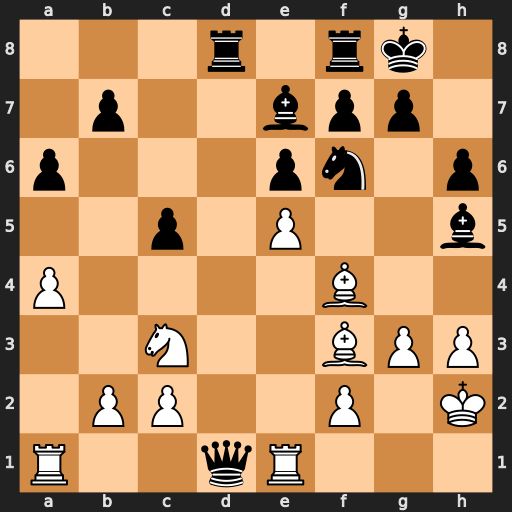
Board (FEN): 3r1rk1/1p2bpp1/p3pn1p/2p1P2b/P4B2/2N2BPP/1PP2P1K/R2qR3
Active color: w
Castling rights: -
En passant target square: -
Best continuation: Bxd1 Bg6 exf6